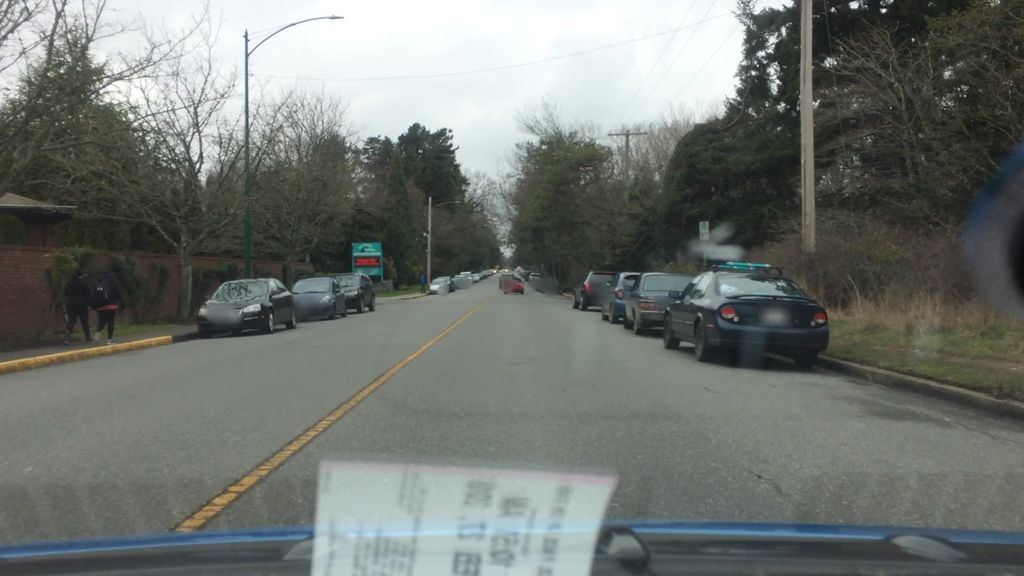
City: victoria